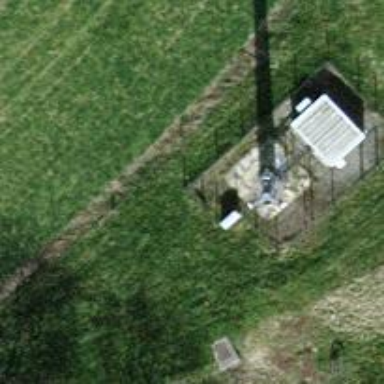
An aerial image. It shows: Mast structure.